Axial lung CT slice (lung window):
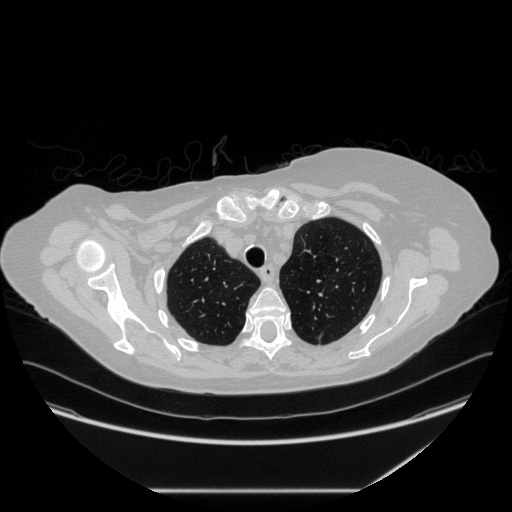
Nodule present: no